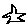
Label: star